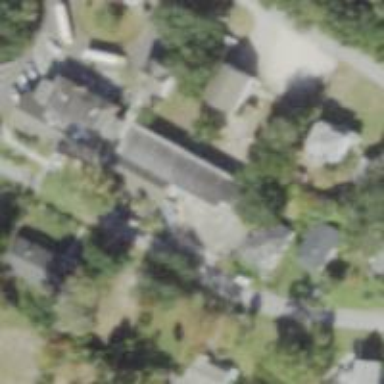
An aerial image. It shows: School building.